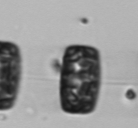
Label: Thalassiosira